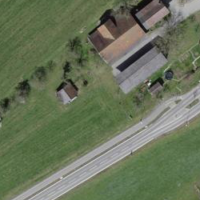
EUNIS habitat code: 24
Species observed at this site:
Chorthippus biguttulus